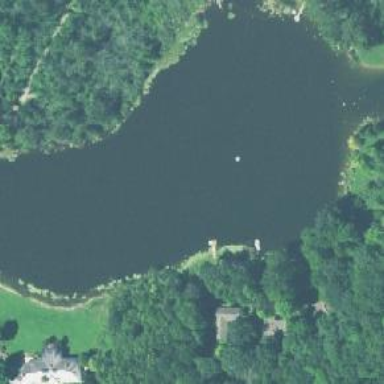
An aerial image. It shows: Serene lake.